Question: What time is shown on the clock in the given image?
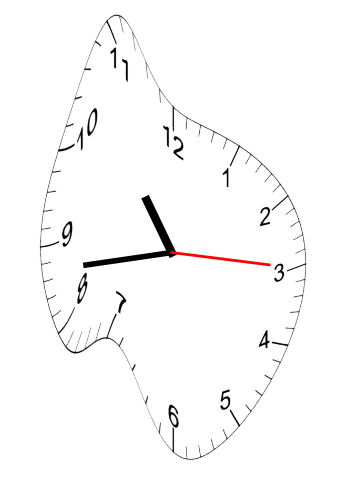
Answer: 10:43:15